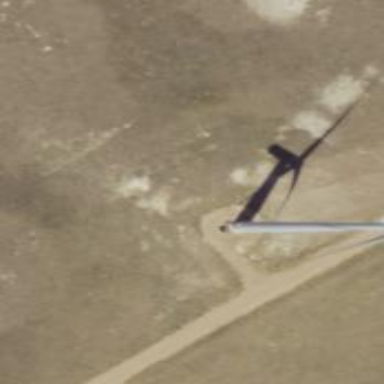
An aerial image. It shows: Wind generator using wind turbines of horizontal axis.